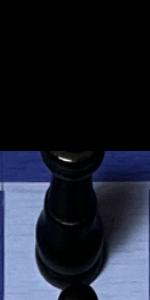
Label: King_Black